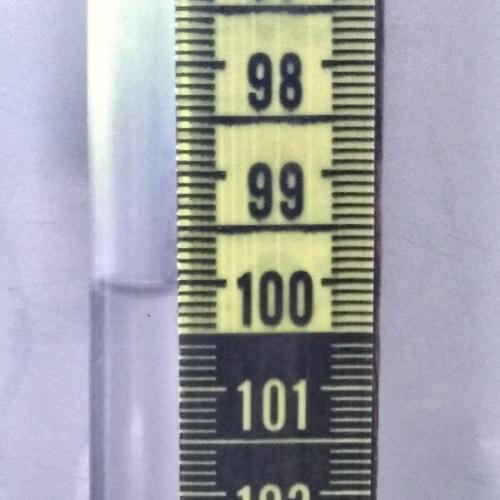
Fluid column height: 100.1 cm